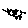
Label: cat